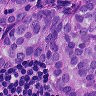
Metastatic tissue present: yes